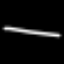
Label: line